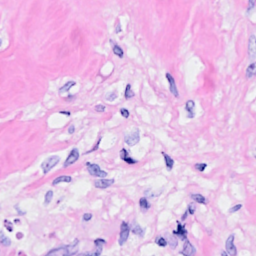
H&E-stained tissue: Breast